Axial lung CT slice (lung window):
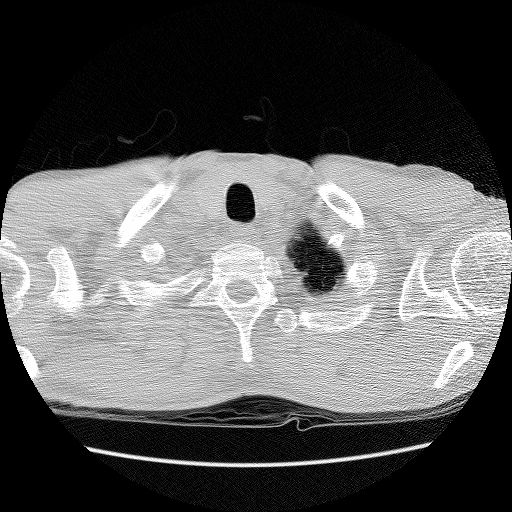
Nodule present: no